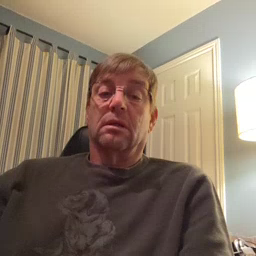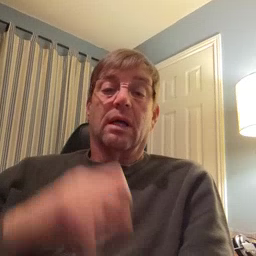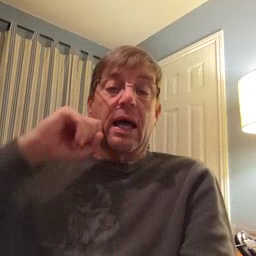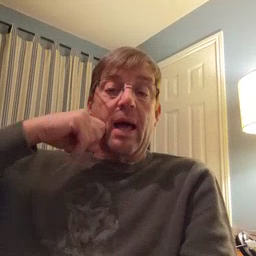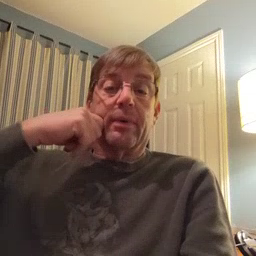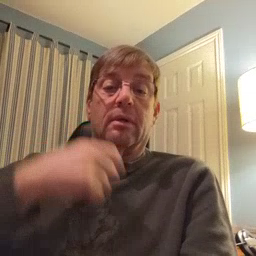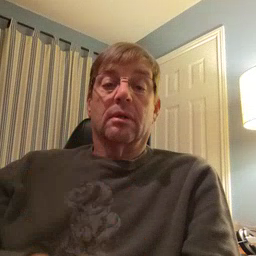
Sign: apple